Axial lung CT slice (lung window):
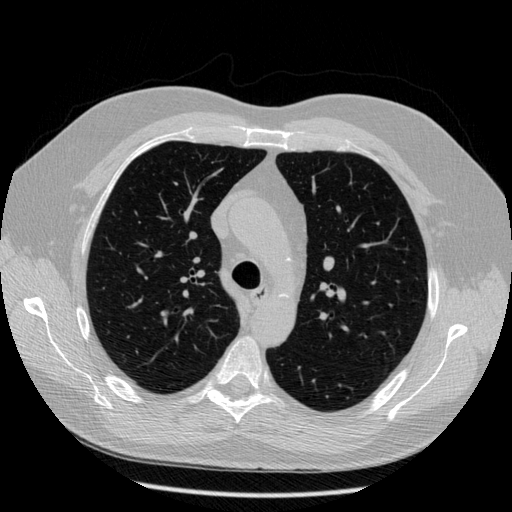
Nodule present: no